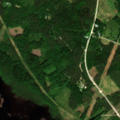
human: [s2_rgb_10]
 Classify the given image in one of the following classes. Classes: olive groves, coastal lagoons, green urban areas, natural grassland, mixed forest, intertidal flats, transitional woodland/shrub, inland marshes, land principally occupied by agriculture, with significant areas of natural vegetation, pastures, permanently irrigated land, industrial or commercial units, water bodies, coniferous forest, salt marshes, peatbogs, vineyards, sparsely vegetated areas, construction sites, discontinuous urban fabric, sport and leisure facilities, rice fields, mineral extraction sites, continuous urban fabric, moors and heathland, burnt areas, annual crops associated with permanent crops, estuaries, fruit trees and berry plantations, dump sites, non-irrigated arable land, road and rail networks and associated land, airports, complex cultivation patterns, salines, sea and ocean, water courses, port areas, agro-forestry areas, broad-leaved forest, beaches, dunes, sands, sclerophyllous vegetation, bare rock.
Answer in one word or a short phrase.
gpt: mixed forest, transitional woodland/shrub, peatbogs